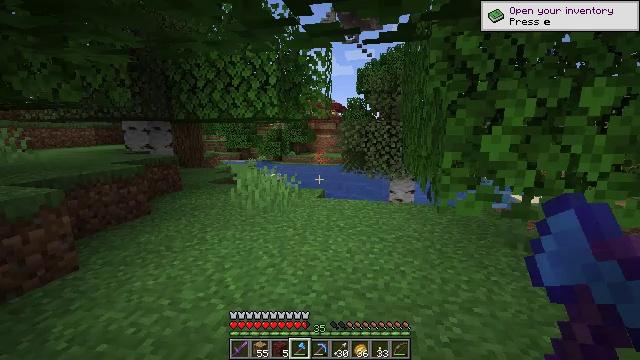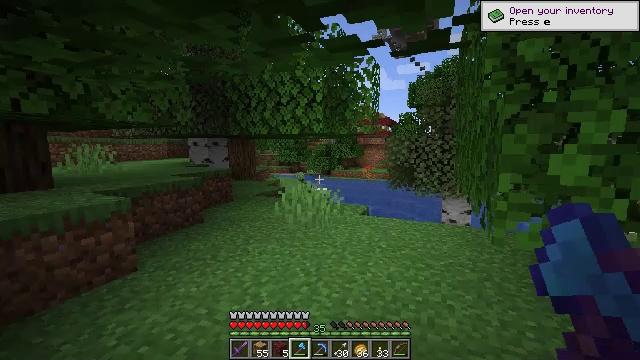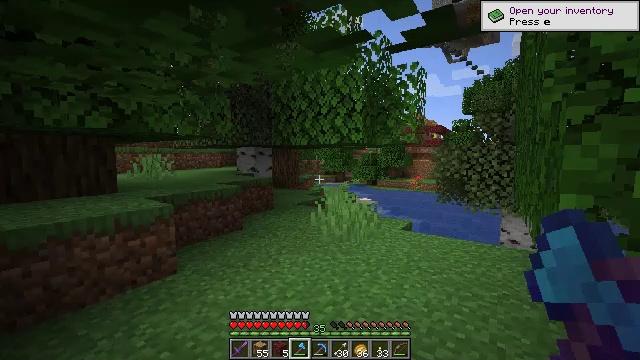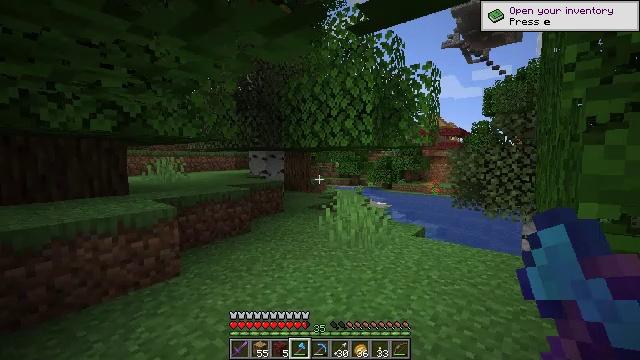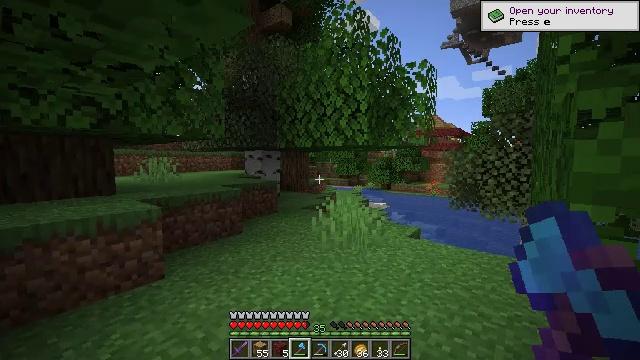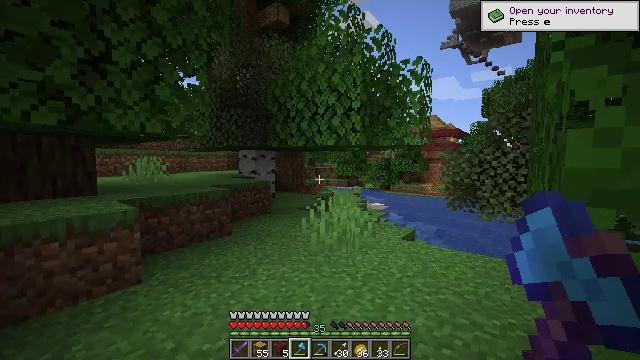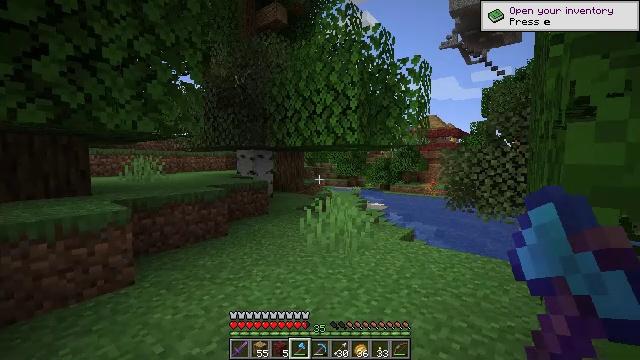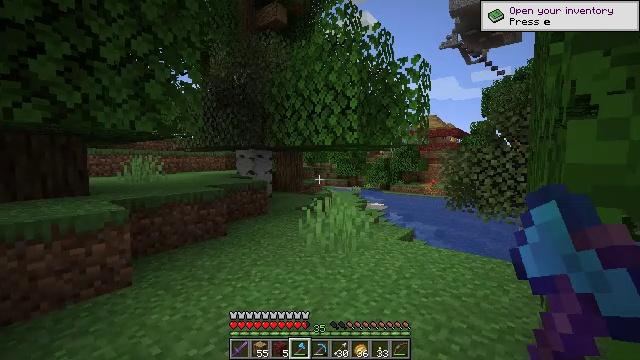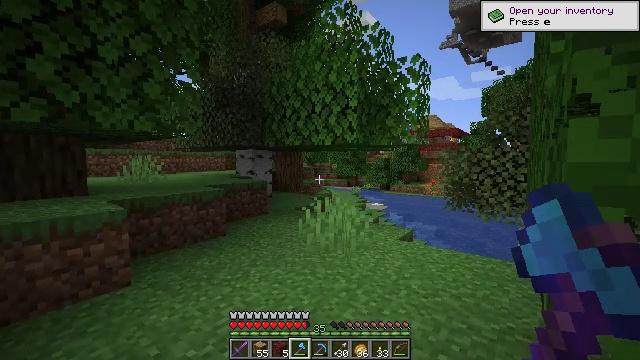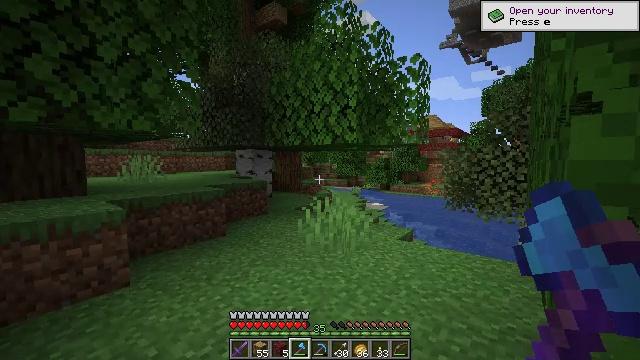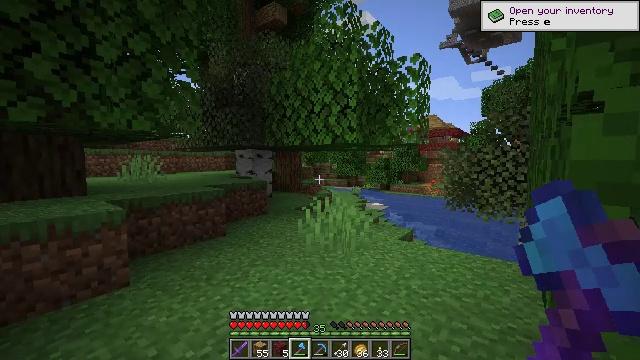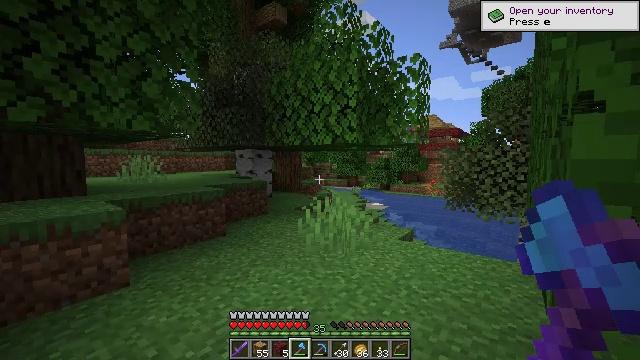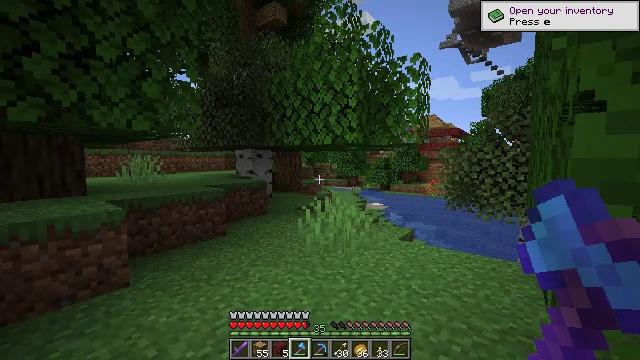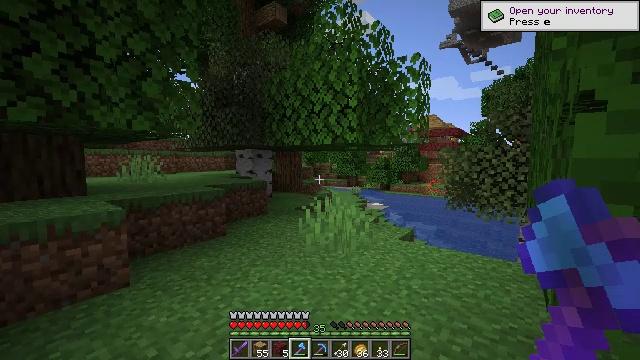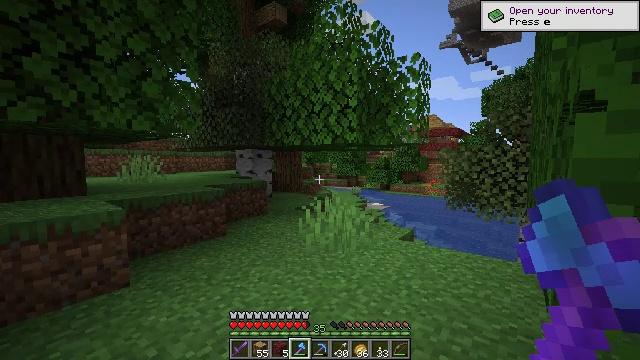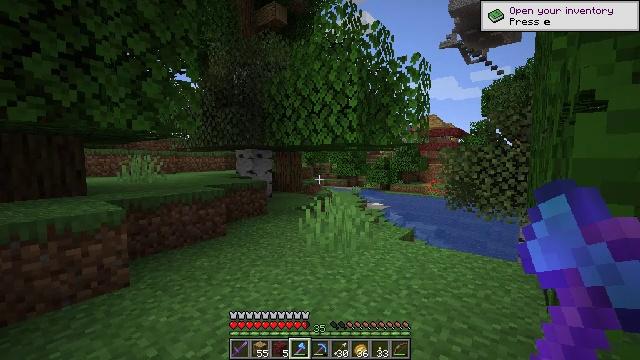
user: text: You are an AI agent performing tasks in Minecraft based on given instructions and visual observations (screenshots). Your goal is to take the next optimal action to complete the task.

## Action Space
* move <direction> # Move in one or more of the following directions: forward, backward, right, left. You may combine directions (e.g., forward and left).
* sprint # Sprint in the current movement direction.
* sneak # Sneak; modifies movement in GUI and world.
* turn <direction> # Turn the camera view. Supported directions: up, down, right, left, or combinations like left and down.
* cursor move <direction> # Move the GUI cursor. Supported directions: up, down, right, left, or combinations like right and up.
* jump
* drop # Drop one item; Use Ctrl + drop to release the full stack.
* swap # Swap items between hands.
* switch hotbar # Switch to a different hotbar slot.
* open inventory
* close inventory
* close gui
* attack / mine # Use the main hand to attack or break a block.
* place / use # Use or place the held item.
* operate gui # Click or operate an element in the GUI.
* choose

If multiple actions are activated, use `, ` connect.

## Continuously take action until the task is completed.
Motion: motion action
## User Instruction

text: Collect oak log for crafting.
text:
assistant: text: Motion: move forward and move right, turn left and up
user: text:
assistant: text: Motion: move forward and move right, turn left and up
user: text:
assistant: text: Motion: move forward and move right, turn left
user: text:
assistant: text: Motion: move forward and move right
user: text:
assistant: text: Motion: no_op
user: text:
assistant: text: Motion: no_op
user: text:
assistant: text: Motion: no_op
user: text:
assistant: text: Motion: no_op
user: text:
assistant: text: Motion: no_op
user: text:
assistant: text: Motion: no_op
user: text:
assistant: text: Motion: no_op
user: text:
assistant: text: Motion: no_op
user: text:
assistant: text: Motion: no_op
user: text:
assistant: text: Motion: no_op
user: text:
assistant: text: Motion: no_op
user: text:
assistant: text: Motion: no_op
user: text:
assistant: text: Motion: no_op
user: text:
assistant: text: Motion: no_op
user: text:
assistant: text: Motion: no_op
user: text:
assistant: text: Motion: no_op
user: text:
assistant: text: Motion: no_op
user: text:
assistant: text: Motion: no_op
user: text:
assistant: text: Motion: no_op
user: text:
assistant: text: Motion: no_op
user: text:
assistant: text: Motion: no_op
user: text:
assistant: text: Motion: no_op
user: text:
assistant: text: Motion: no_op
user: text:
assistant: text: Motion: no_op
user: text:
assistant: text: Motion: no_op
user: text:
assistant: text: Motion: move forward and move right, turn left